Question: How can I write
'''
<input type="checkbox" name="@var.ID"/>
'''
If I use it, it never works. How can I do it? It's rendered as well as I write in the code.

It's not worked as well scottgu defined in their blog.
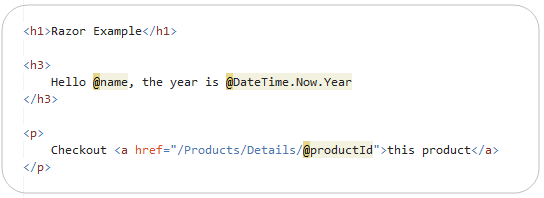
Answer: If the ID is from the Model, then you need to use the model keyword
'''
<input type="checkbox" name="@model.ID"/>
'''